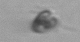
Label: Pyramimonas